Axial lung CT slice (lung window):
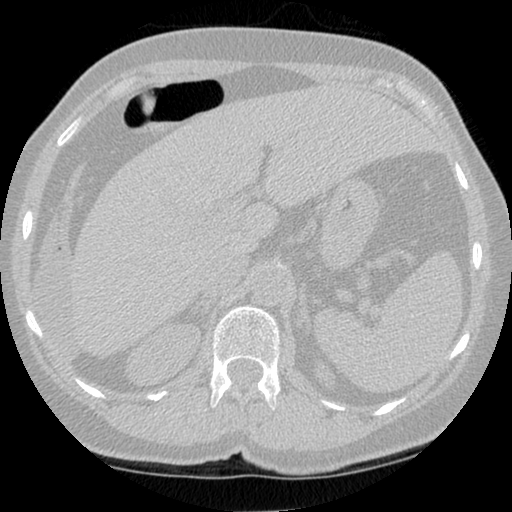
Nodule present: no